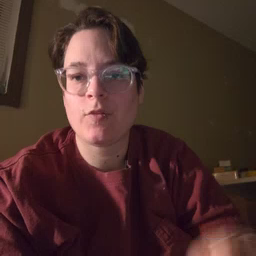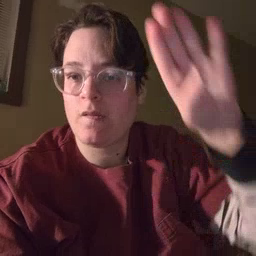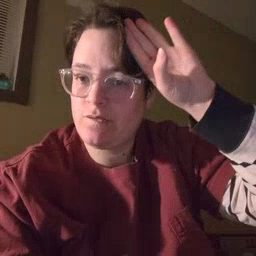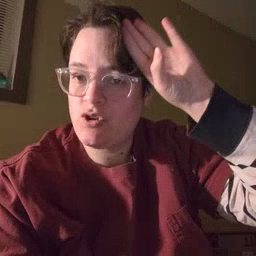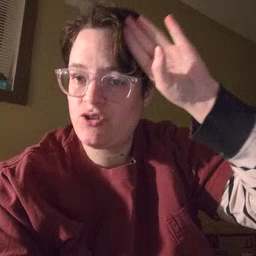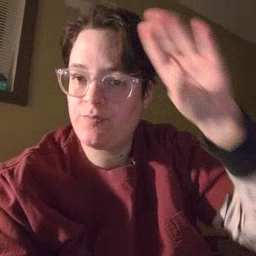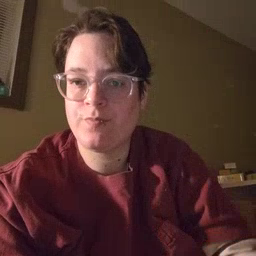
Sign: fireman